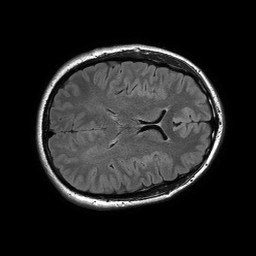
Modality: FLAIR
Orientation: axial
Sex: male
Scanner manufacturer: philips
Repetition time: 11 s
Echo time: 0.125 s